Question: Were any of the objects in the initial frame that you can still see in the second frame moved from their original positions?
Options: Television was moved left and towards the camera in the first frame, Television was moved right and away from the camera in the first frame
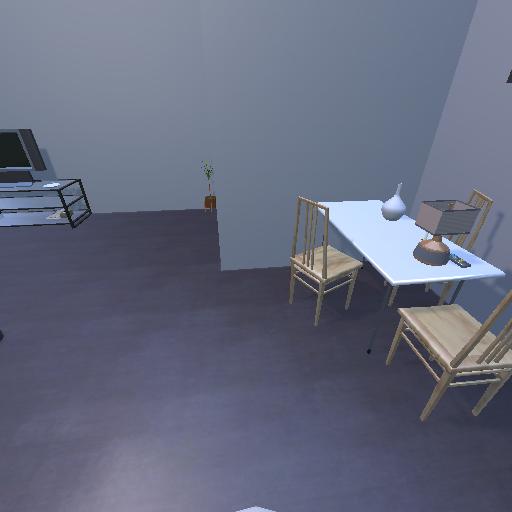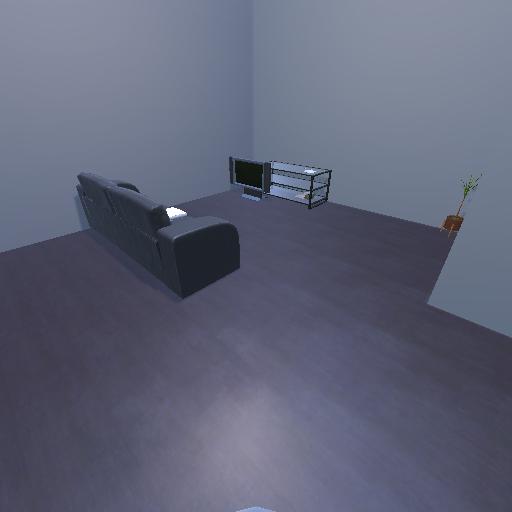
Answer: Television was moved left and towards the camera in the first frame